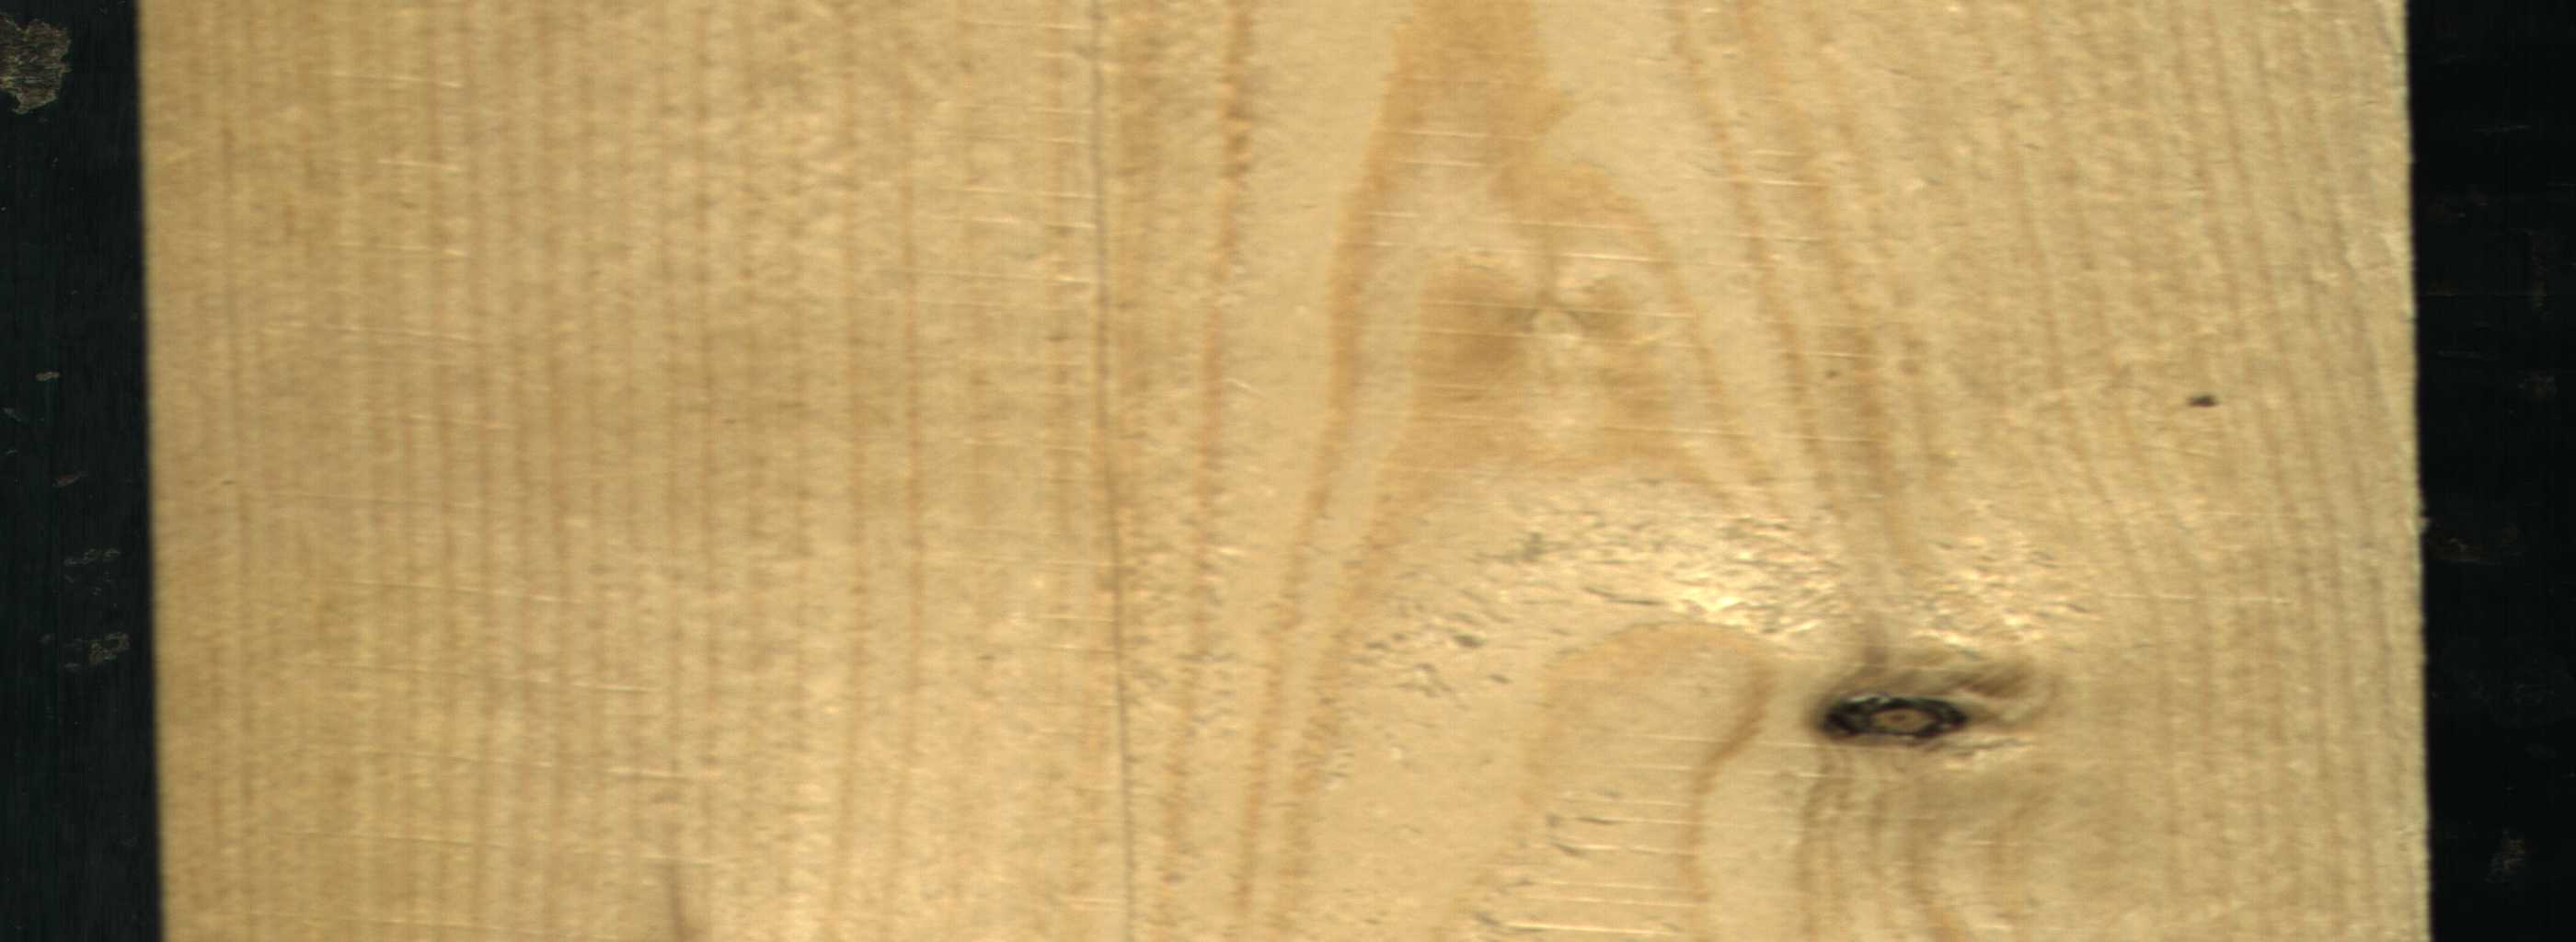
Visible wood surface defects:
Dead_Knot